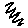
Label: zigzag